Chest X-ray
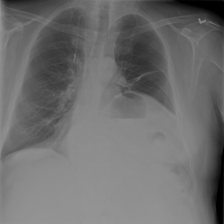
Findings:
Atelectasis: positive
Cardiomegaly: negative
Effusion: negative
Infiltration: negative
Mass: negative
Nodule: negative
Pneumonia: negative
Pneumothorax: negative
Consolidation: negative
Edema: negative
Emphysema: negative
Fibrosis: negative
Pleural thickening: negative
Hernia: negative